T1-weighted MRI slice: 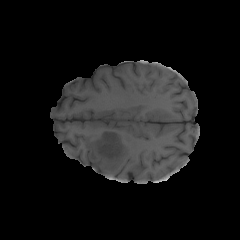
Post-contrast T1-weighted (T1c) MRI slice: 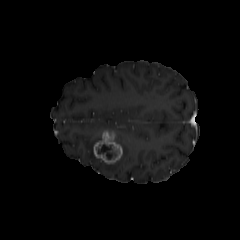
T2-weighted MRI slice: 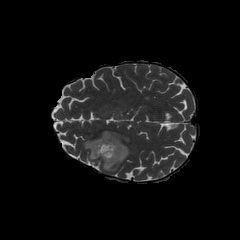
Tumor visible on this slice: yes